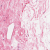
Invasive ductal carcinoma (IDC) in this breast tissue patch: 0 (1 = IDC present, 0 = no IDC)